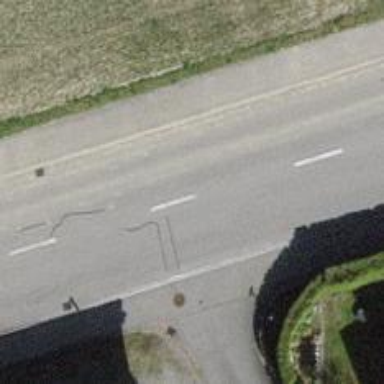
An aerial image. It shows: Asphalt road in residential area.